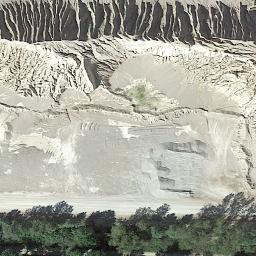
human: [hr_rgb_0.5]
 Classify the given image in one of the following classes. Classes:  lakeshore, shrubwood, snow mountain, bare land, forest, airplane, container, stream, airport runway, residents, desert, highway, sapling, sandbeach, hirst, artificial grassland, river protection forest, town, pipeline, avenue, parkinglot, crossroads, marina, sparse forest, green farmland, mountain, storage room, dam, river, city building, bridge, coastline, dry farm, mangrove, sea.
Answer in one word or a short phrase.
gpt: bare land